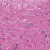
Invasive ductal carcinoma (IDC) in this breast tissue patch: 0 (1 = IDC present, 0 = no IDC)